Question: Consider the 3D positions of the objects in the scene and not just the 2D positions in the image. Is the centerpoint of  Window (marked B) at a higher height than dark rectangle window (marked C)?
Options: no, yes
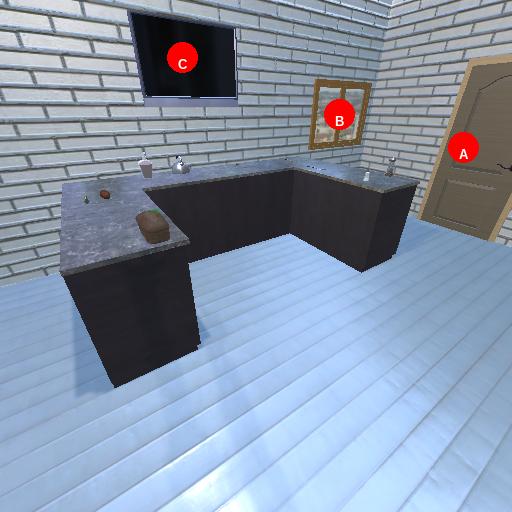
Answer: no